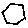
Label: hexagon